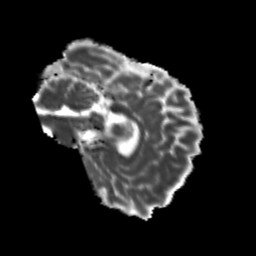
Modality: MD
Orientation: sagittal
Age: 23
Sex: male
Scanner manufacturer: siemens
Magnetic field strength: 3 T
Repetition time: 3.5 s
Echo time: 0.104 s